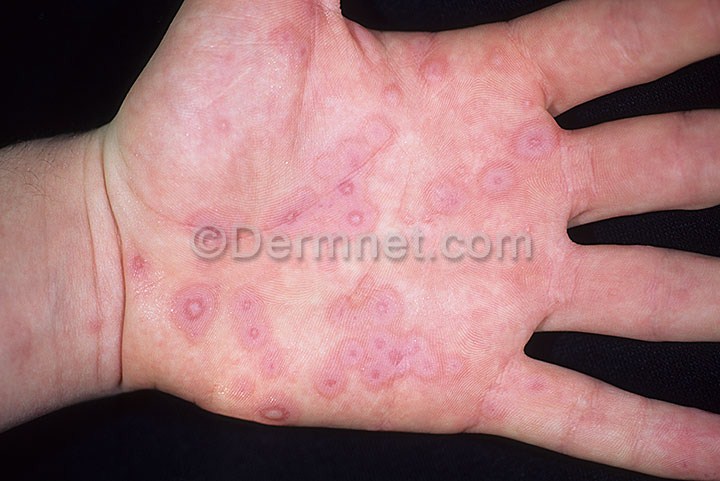
Disease: Warts Molluscum and other Viral Infections